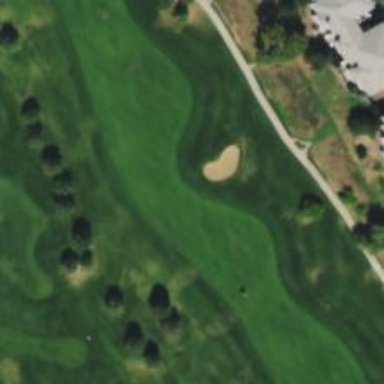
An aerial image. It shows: View of golf hole.